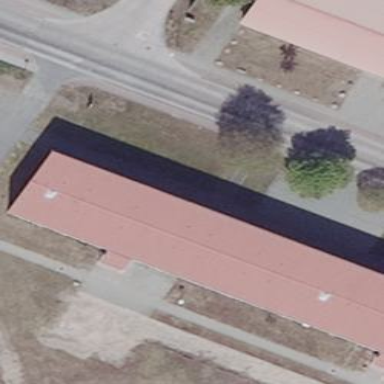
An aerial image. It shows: Flat-roofed building with red roof.